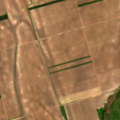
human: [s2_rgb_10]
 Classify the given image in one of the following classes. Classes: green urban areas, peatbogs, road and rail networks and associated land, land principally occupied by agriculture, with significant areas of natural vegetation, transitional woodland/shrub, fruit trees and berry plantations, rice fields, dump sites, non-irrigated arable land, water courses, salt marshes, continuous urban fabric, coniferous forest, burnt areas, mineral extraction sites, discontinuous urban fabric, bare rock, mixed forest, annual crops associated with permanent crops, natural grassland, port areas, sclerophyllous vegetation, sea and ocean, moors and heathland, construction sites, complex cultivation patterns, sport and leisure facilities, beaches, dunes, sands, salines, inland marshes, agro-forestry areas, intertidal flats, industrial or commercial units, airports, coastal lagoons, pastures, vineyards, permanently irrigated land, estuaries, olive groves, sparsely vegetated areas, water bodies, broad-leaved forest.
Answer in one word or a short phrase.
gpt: non-irrigated arable land, pastures